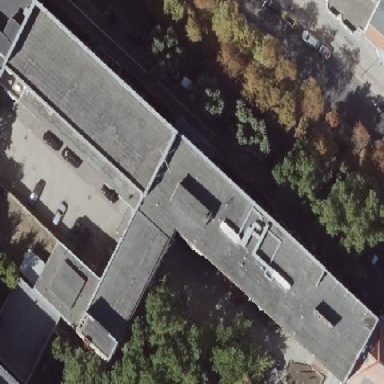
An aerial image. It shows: School building.